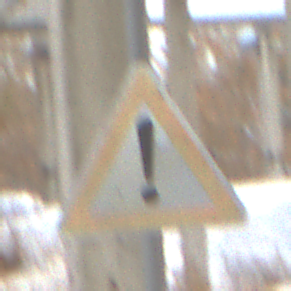
Verkehrszeichen: Gefahrenstelle
Umgebung: Roofed, Suburban
Tageszeit: MorningAfternoon
Wetter: PartlyCloudy
Licht: Natural
Jahreszeit: Winter
Kontrast: LowContrast